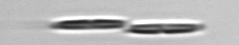
Label: Pseudo-nitzschia